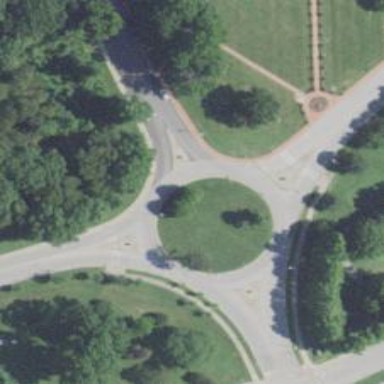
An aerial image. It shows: Unclassified asphalt road with roundabout junction.